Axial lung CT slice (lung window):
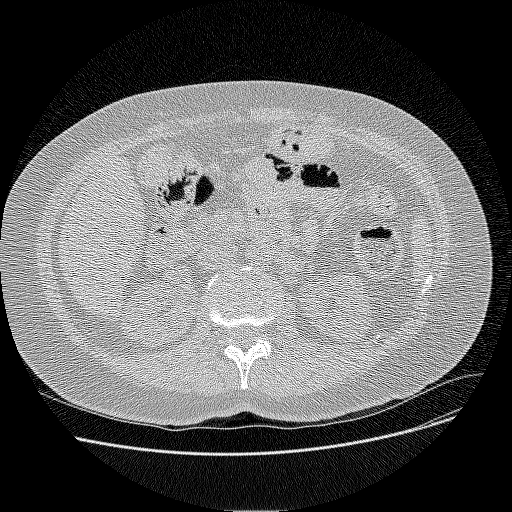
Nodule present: no